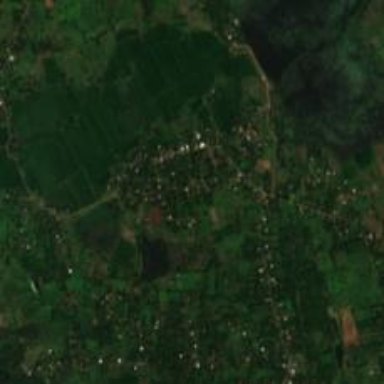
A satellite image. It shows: Village.